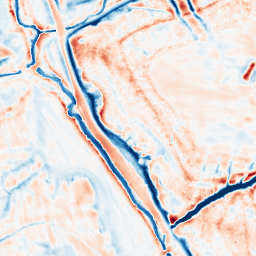
Category: edge_preserving
Decomposition family: bilateral
Decomposition parameters: d: 21
sigma_color: 25
sigma_space: 25
Upsampling method: bicubic
Upsampling parameters: scale: 8
Upsampling scale: 8